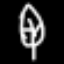
Label: leaf